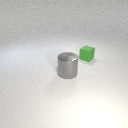
large gray metal cylinder in front of small green rubber cube